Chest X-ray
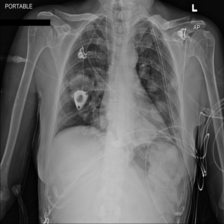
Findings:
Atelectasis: negative
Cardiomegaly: negative
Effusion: negative
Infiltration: negative
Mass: positive
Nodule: positive
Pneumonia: negative
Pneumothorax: negative
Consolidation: negative
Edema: negative
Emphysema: negative
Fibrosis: negative
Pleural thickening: negative
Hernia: negative